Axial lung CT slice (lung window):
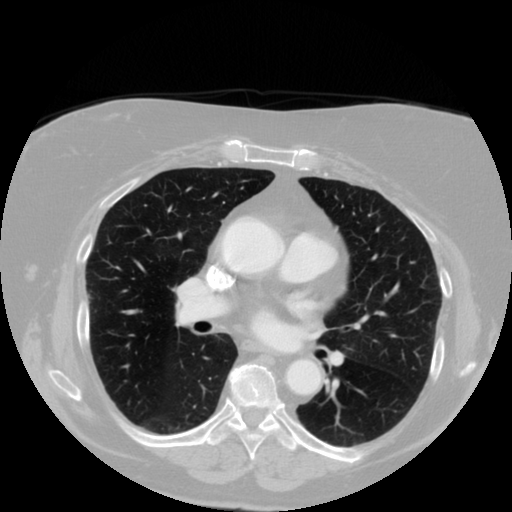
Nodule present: no